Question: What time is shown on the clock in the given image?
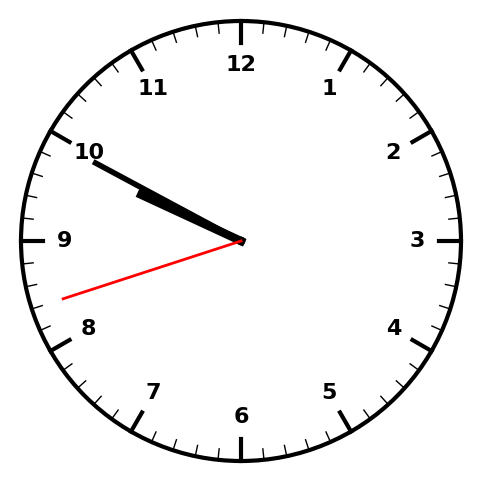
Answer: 09:49:42